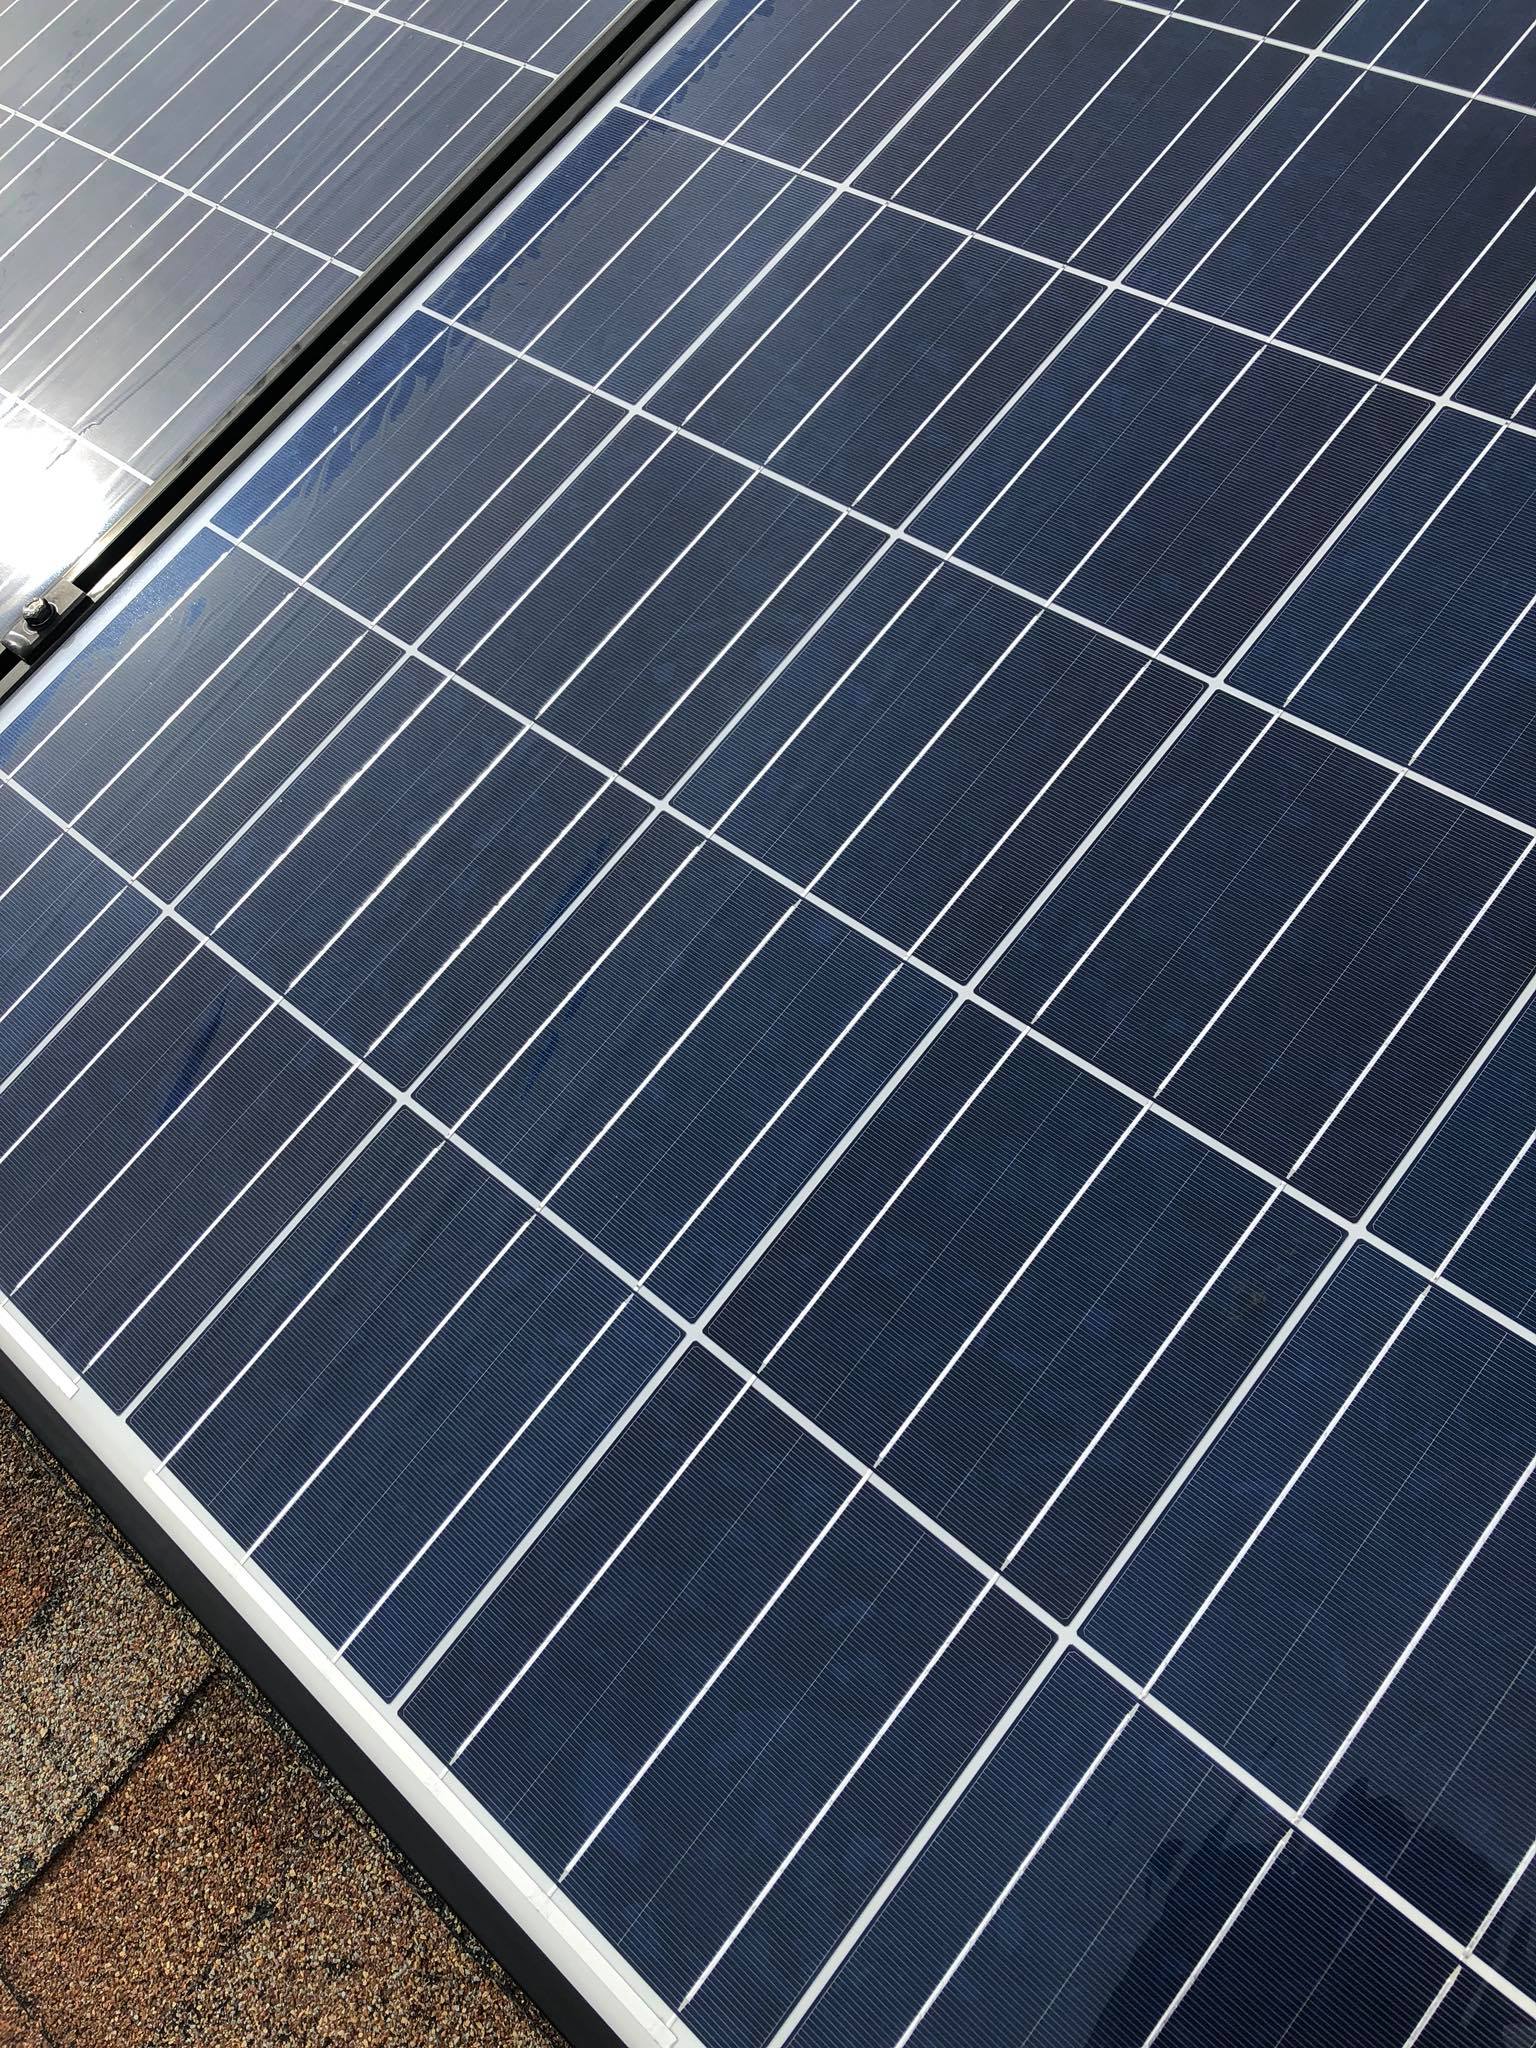
Label: Clean